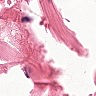
Metastatic tissue present: no